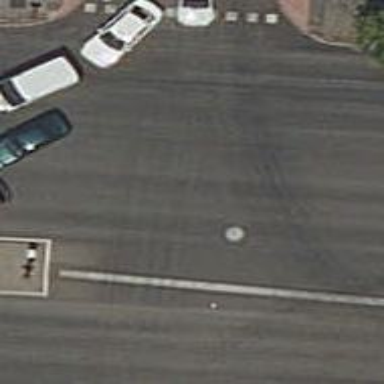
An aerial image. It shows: Road with traffic signals.